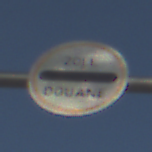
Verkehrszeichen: Zollstelle
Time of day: SunriseSunset
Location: Outdoor (Suburban)
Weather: PartlyCloudy
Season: NotSpecified
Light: Natural